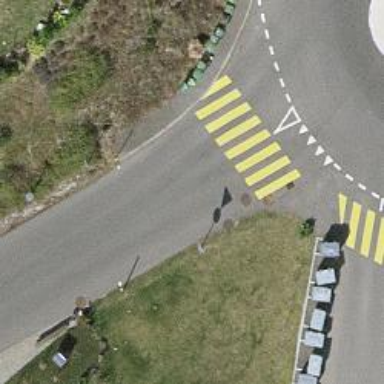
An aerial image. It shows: Marked road crossing.